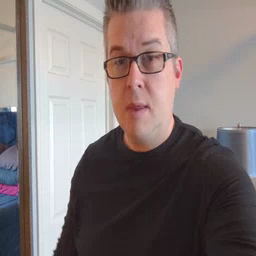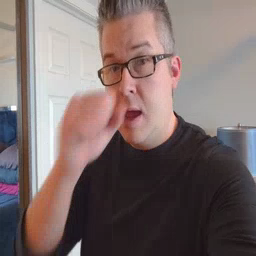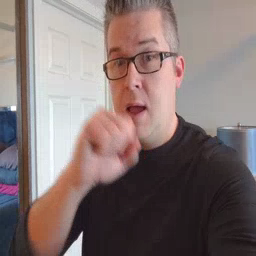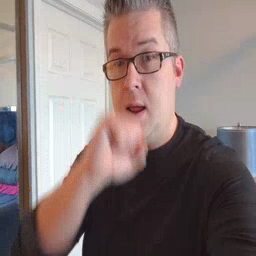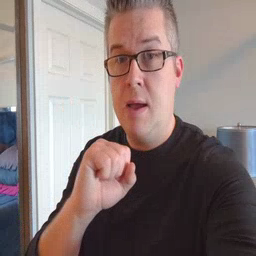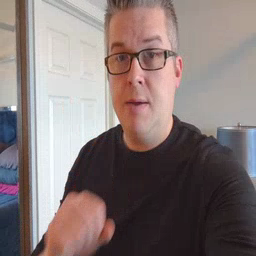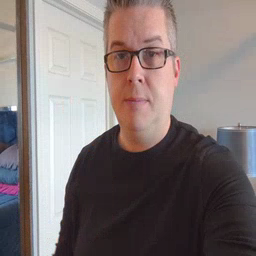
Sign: icecream